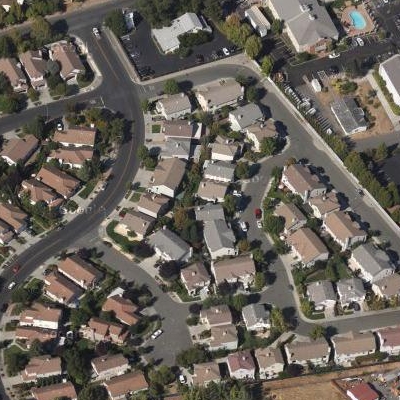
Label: Resident